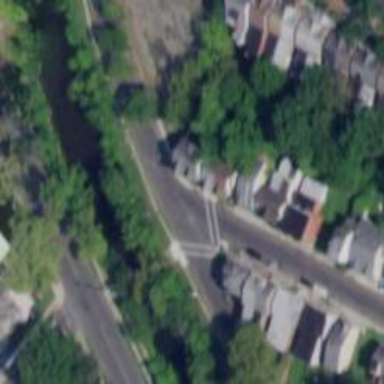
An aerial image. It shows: Footway on bridge.